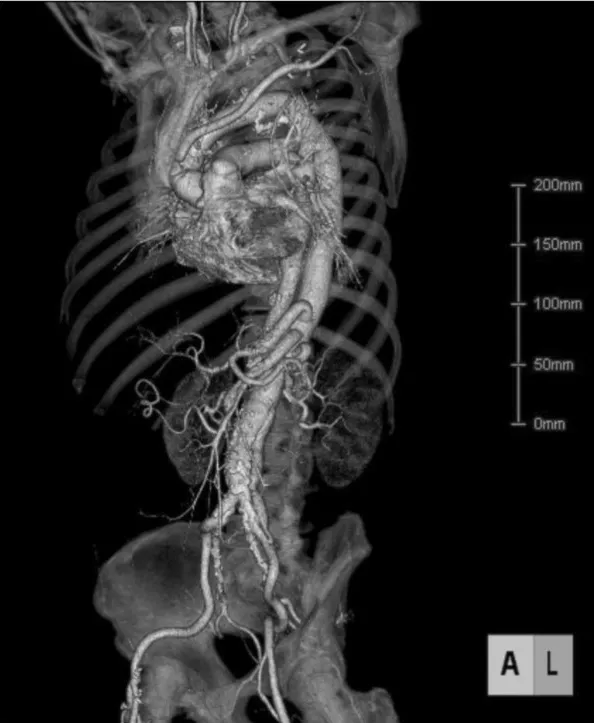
Postoperative CT indicating successful aortic reconstruction.
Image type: radiology (ct)